Field crop: maize
Growth stage: 2
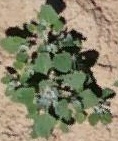
Species: chenopodium